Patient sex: M
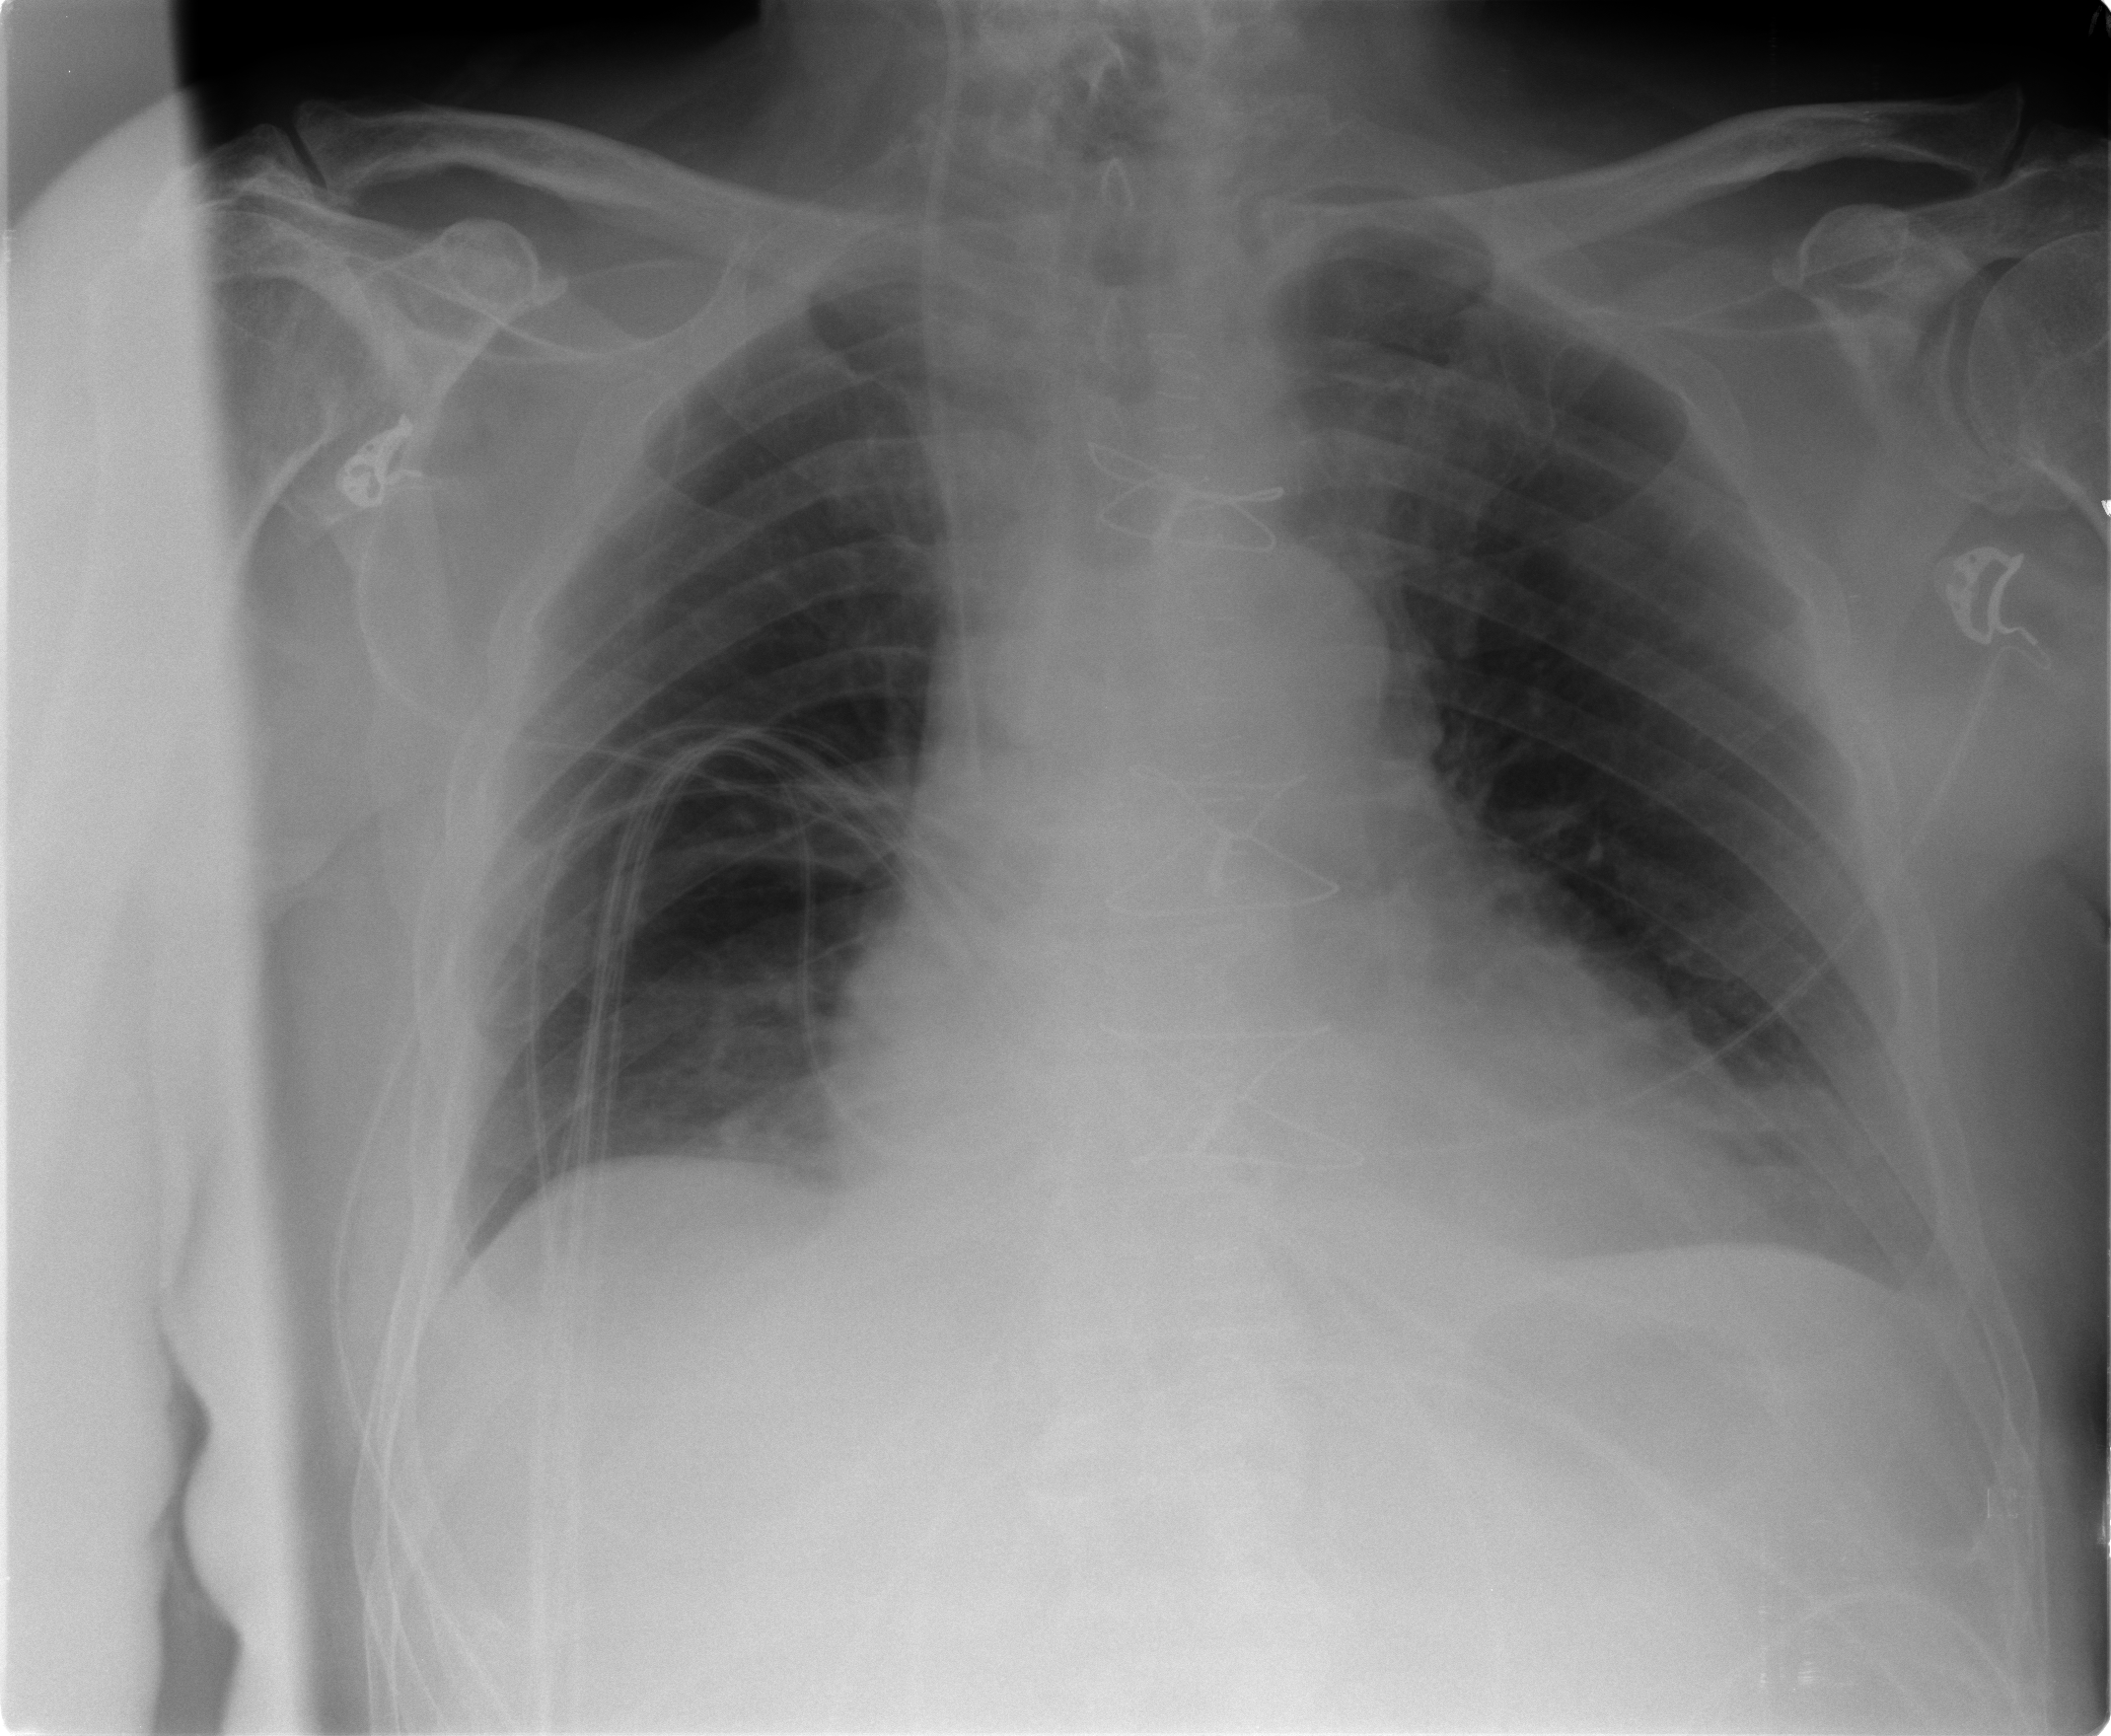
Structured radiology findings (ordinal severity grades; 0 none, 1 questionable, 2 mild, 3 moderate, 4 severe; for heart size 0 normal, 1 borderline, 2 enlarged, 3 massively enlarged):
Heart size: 2
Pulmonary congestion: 0
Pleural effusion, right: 0
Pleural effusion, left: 2
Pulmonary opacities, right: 0
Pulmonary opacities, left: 0
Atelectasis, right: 1
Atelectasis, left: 2